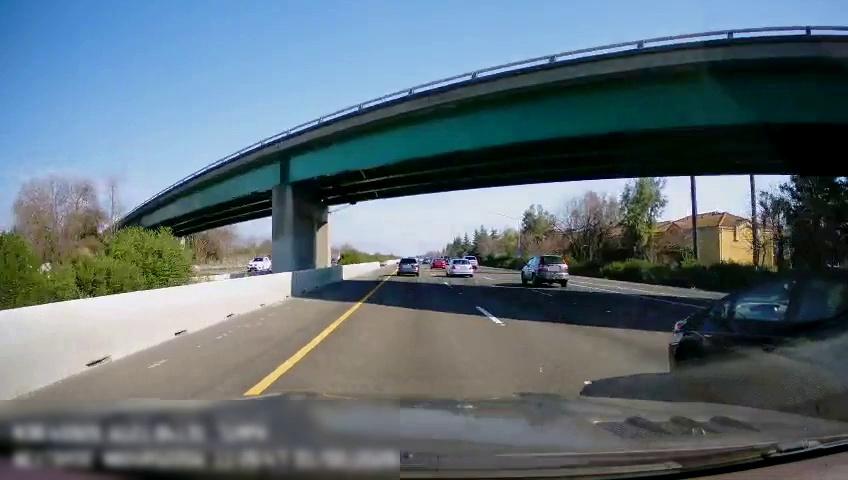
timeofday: Day
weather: Sunny
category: Drivable Space
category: Vehicles | Truck
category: Vehicles | SUV
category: Vehicles | SUV
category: Vehicles | Car
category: Vehicles | Car
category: Vehicles | SUV
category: Vehicles | SUV
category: Lanes | Current Lane
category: Lanes | Current Lane
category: Lanes | Alternate Lane
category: Lanes | Alternate Lane
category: Lanes | Alternate Lane